Question: I have Powershell class defined in ps1 file.
In main.ps1 i initialized that class
'''
$class = [myClass]::new()
'''
When,in Powershell ISE i open file and click [ for both class.ps1 and main.ps1 all works fine.
When i close PowerShell ISE, and open classic Powershell terminal (As Administrator), and execute
'''
.folder\class.ps1
.\main.ps1
'''
Then i'm getting following error after executing '.\main.p1' from terminal
'''
Unable to find type [myClass].
'''
So how, from Powershell terminal, to initialize file with my class, without running Powershell ISE ?
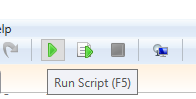
Answer: Loading a file in Powershell is done with the '.' operator.
'''
. .
older\class.ps1
'''